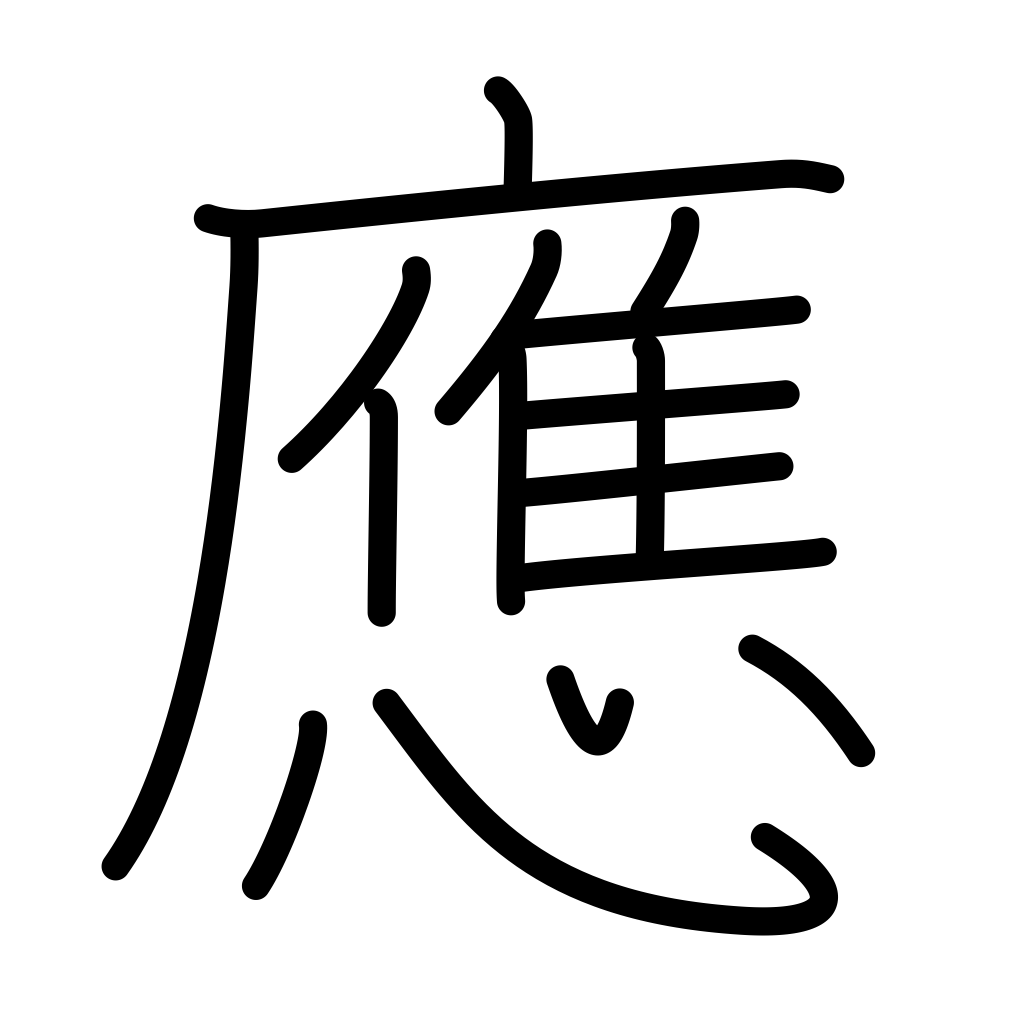
Meaning: answer, yes, OK, reply, accept